Question: I'm working on my final version of a script I've been working on for a week or so. I got everything working to my liking except the last one variable which is which maps to my table column, which is to strip the page name out of the URL path so that a path like "www.example.com/products/2015/example.cfm will render just the "products5" folder structure. See included snip. Here is my code so far:
'''
!---Function named EndRequestFunc for testing safely on CF Server--->
<!---Rename function to OnRequestStart and place in Application.cfm file before running live--->
<cffunction name="EndRequestFunc" access="public" returnType="string">
<!---Variable declared and set to empty--->
<cfset referer_path_and_file = "">
<cfset referer_path = "">
<cfset referer_file_name = "">
<cfset script_path_and_file = "">
<cfset script_path = "">
<cfset script_file_name = "">
<cfif cgi.HTTP_REFERER neq ''>
<!--- all of this will fail if there is no referer, for instance, if they bookmark the page --->
<!--- cgi.HTTP_REFERER may contain URL parameters, so let's strip those --->
<cfset referer_path_and_file = ListFirst(CGI.HTTP_REFERER, "?")>
<!--- now let's get just the path, stripping out the web server info --->
<cfset referer_path = ListDeleteAt(CGI.HTTP_REFERER, ListLen(CGI.HTTP_REFERER, "/"), "/")>
<cfset referer_path = ReplaceNoCase(referer_path, "https", "", "All")>
<cfset referer_path = ReplaceNoCase(referer_path, "http", "", "All")>
<cfset referer_path = ReplaceNoCase(referer_path, "://machine1.fss.com", "", "All")>
<cfset referer_path = ReplaceNoCase(referer_path, "://www_dev.fss.com", "", "All")>
<cfset referer_path = ReplaceNoCase(referer_path, "://www.fss.com", "", "All")>
<cfset referer_path = ReplaceNoCase(referer_path, "://10.11.2.60/", "", "All")>
<cfset referer_path = referer_path & "/">
<cfset referer_path = ReplaceNoCase(referer_path, "/", "", "All")>
<!--- now let's remove everything but the file name --->
<cfset referer_file_name = ListLast(referer_path_and_file, "/")>
<!--- and that leaves us with these variables set --->
<!--- referer_path_and_file = "#referer_path_and_file#"<br />
referer_path = "#referer_path#"<br />
referer_file_name = "#referer_file_name#"<br />
<br />--->
</cfif>
<!--- cgi.SCRIPT_NAME does not include URL parameters --->
<cfset script_path_and_file = ListFirst(CGI.SCRIPT_NAME, "")>
<!--- now let's get just the path, stripping out the web server info --->
<cfset script_path = GetDirectoryFromPath(GetCurrentTemplatePath())>
<cfset script_path = ReplaceNoCase(script_path, "C:\inetpub\wwwroot\Clients
ss.com\www_dev", "", "All")>
<cfset script_path = ReplaceNoCase(script_path, "C:\inetpub\wwwroot\Clients
ss.com\www", "", "All")>
<!--- now let's remove everything but the file name --->
<cfset script_file_name = ListLast(script_path_and_file, "/")>
<!--- and that leaves us with these variables set--->
<!---script_path_and_file = "#script_path_and_file#"<br />
script_path = "#script_path#"<br />
script_file_name = "#script_file_name#"<br />--->
<!---<!---CFC Test Query--->
<cfquery name="qryTest" datasource="Fss_Dev" >
INSERT INTO tblCFMPageRequest(pageName)
VALUES
('MyPage.cfm')
</cfquery>--->
<!---Directory Stripping And Modifier Block Goes Here--->
<!---Set CGI System Variables--->
<cfset currentHeader = CGI.HTTP_REFERER >
<cfset currentScriptPage = CGI.SCRIPT_NAME >
<!---Set currentScriptPage as command line directory string and delcare new variable "reverseScriptPage"--->
<cfset reverseScriptPage = ReReplace(#currentScriptPage#, "/", "","ALL")>
<!---Set reverseScriptPage value as newly format command line directory structure--->
<cfset newScriptPage = ListSetAt(#reverseScriptPage#, 1, "#reverseScriptPage#") >
<cfset lastScriptPage = ListFirst(#newScriptPage#, "/") > <!---Added this 5/11/2015--->
<cfset finalScriptPage = ListSetAt(#lastScriptPage#, 1, "#lastScriptPage#") >
<cfset finalScriptPath = ReReplace(#finalScriptPage#, "/", "","ALL") >
<!---CGI.HTTP_HEADER Formatting Block--->
<!---This block retrieves the http header value, then strips http formatting--->
<!---currentHeader variable truncated by ListLast then assigned to variable headerFileName--->
<cfset headerFileName = ListLast(#currentHeader#,"/")>
<!---currentHeader URL string has "/" replaced with "" characters then set as variable reverseHeaderURL--->
<cfset reverseHeaderURL = ReReplace(#currentHeader#, "/", "","ALL")>
<!---reverseHeaderURL is stripped of all known http type formattings and IP formattings--->
<cfif cgi.HTTP_REFERER neq ''>
<cfset reverseHeaderURL = ListDeleteAt(cgi.HTTP_REFERER, ListLen(cgi.HTTP_REFERER, "/"), "/")>
<cfset reverseHeaderURL = ReplaceNoCase(reverseHeaderURL, "https", "", "All")>
<cfset reverseHeaderURL = ReplaceNoCase(reverseHeaderURL, "http", "", "All")>
<cfset reverseHeaderURL = ReplaceNoCase(reverseHeaderURL, "://machine1.fss.com", "", "All")>
<cfset reverseHeaderURL = ReplaceNoCase(reverseHeaderURL, "://www_dev.fss.com", "", "All")>
<cfset reverseHeaderURL = ReplaceNoCase(reverseHeaderURL, "://www.fss.com", "", "All") >
<cfset reverseHeaderURL = ReplaceNoCase(reverseHeaderURL, "://machine1.fss.com", "", "All")>
<cfset reverseHeaderURL = ReplaceNoCase(reverseHeaderURL, "://10.11.2.60/", "", "All")>
<cfset reverseHeaderURL = ReplaceNoCase(reverseHeaderURL, ":\dev.fss.com", "", "All")> <!---Added this line 5/11/2015--->
<!---The end result is then formatted to C:\ command line format and stored in new variable newHeaderURL--->
<cfset newHeaderURL = ListSetAt(#reverseHeaderURL#, 1, "#reverseHeaderURL#") >
<cfset finalHeaderURL = ReReplace(#newHeaderURL#, "/", "","ALL")>
</cfif>
<!---Queries Table To Get Requested Record--->
<cfquery name="qryGetPageRecord" datasource="Fss_Dev" dbname="Fss_Dev">
SELECT referrerPage
FROM tblCFMPageRequest
WHERE referrerPage = '#referer_file_name#' AND scriptName = '#script_file_name#'
</cfquery>
<!---Conditional Check for record count equal to 0--->
<cfif qryGetPageRecord.recordCount eq 0>
<!---<cfset httpReferer = ListLast('http://www.fss.com/index.cfm?uid=testValue',"/")>
<cfset ListFirst(httpReferer,"?")>--->
<!---variable declared as scriptName and set equal to CGI.SCRIPT_NAME --->
<!---Value truncated to actual file name through function ListLast() --->
<cfquery name="setNewRecord" datasource="Fss_Dev" dbname="Fss_Dev">
INSERT INTO tblCFMPageRequest (referrerPage, referrerPath, scriptName, scriptPath)
VALUES (<cfqueryparam cfsqltype="cf_sql_varchar" value="#referer_file_name#">,
<cfqueryparam cfsqltype="cf_sql_varchar" value="#finalHeaderURL#">,
<cfqueryparam cfsqltype="cf_sql_varchar" value="#script_file_name#">,
<cfqueryparam cfsqltype="cf_sql_varchar" value="#finalScriptPath#">)
</cfquery>
</cfif>
</cffunction>
'''
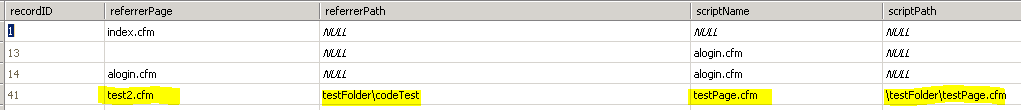
Answer: Found my solution after some trial and error working with a code block in particular. Below is the solution that worked to strip out the file name, leaving only the path.
'''
<cfif cgi.PATH_INFO neq ''>
<cfset script_path_and_file = ListFirst(CGI.PATH_INFO, "?")>
<cfset script_path = ListDeleteAt(CGI.PATH_INFO, ListLen(CGI.PATH_INFO, "/"), "/")>
<cfset script_path = ReplaceNoCase(script_path, "https", "", "All")>
<cfset script_path = ReplaceNoCase(script_path, "http", "", "All")>
<cfset script_path = ReplaceNoCase(script_path, "://machine1.fss.com", "", "All")>
<cfset script_path = ReplaceNoCase(script_path, "://www_dev.fss.com", "", "All")>
<cfset script_path = ReplaceNoCase(script_path, "://www.fss.com", "", "All")>
<cfset script_path = ReplaceNoCase(script_path, "://10.11.2.60/", "", "All")>
<cfset script_path = script_path & "/">
<cfset script_path = ReplaceNoCase(script_path, "/", "", "All")>
<cfset script_file_name = ListLast(script_path_and_file, "/") >
</cfif>
<cfset script_path = GetDirectoryFromPath(GetCurrentTemplatePath())>
<cfset script_path = ReplaceNoCase(script_path, "C:\inetpub\wwwroot\Clients
ss.com\www_dev", "", "All")>
<cfset script_path = ReplaceNoCase(script_path, "C:\inetpub\wwwroot\Clients
ss.com\www", "", "All")>
<cfset script_path = ReplaceNoCase(script_path, "C:\inetpub\wwwroot", "", "All")>
<cfset script_file_name = ListLast(script_path_and_file, "/")>
<cfquery name="setNewRecord" datasource="Fss_Main_Dev" dbname="Fss_Dev">
INSERT INTO tblCFMPageRequest (referrerPage, referrerPath, scriptName, scriptPath)
VALUES (<cfqueryparam cfsqltype="cf_sql_varchar" value="#referer_file_name#">,
<cfqueryparam cfsqltype="cf_sql_varchar" value="#finalHeaderURL#">,
<cfqueryparam cfsqltype="cf_sql_varchar" value="#script_file_name#">,
<cfqueryparam cfsqltype="cf_sql_varchar" value="#script_path#">)
</cfquery>
</cffunction>
'''